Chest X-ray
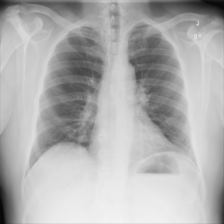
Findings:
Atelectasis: negative
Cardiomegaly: negative
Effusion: negative
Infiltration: negative
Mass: negative
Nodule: negative
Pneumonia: negative
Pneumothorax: negative
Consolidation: negative
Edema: negative
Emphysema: negative
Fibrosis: negative
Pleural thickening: negative
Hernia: negative